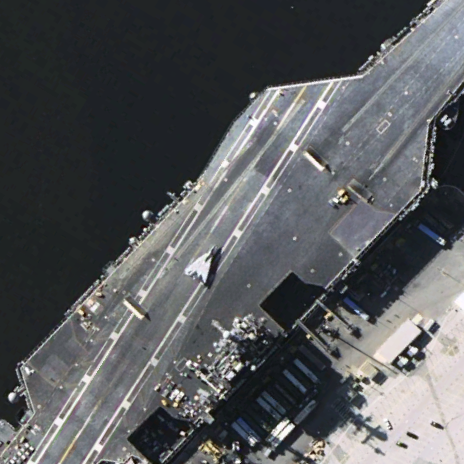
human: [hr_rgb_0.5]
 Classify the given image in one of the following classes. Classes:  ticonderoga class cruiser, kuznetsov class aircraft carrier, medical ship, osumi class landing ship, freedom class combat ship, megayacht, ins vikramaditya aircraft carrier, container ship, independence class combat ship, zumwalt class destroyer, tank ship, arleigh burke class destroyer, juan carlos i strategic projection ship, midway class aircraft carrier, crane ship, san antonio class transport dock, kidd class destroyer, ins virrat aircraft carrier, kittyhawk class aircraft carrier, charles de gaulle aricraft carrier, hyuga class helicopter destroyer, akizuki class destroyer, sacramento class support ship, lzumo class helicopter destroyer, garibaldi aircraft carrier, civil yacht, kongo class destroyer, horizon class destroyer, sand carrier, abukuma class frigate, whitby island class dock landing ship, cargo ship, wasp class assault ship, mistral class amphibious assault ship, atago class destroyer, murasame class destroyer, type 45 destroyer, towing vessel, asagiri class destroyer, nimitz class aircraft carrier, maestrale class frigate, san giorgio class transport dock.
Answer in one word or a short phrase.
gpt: KittyHawk class aircraft carrier